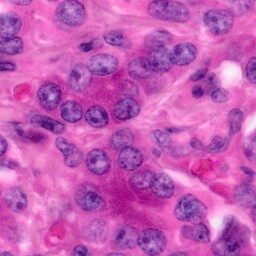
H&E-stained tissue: Pancreatic